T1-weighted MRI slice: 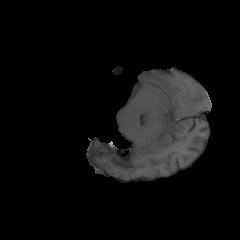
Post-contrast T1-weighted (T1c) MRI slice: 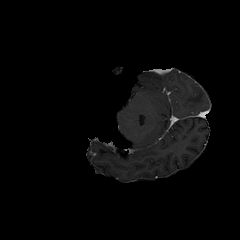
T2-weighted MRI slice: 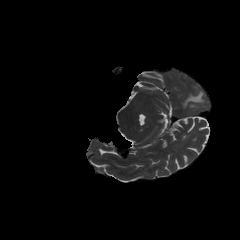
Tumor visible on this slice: yes